Field crop: tomato
Growth stage: 1
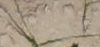
Species: cyperus